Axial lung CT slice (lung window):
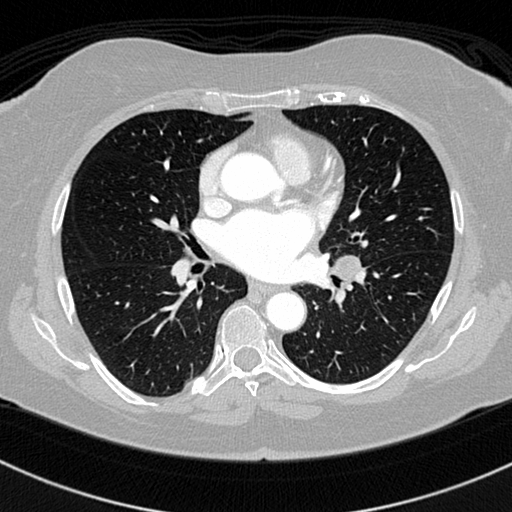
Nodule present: no